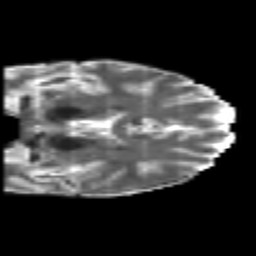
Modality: T2w
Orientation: coronal
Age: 21
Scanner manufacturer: philips
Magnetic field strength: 3 T
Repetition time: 8.6 s
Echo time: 0.127 s